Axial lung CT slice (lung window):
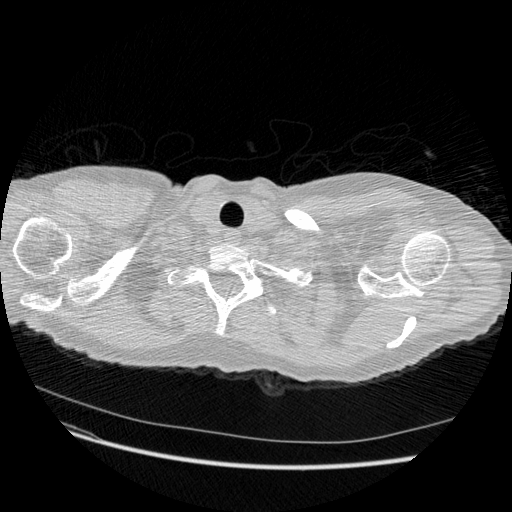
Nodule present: no